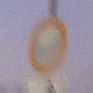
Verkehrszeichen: VerbotFahrzeugeAllerArt
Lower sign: HinweisDurchSinnbild1
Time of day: Dawn
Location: Outdoor (RoadRail)
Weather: Clear
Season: NotSpecified
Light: Natural